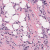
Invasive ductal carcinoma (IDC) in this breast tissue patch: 1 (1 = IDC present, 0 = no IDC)